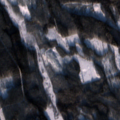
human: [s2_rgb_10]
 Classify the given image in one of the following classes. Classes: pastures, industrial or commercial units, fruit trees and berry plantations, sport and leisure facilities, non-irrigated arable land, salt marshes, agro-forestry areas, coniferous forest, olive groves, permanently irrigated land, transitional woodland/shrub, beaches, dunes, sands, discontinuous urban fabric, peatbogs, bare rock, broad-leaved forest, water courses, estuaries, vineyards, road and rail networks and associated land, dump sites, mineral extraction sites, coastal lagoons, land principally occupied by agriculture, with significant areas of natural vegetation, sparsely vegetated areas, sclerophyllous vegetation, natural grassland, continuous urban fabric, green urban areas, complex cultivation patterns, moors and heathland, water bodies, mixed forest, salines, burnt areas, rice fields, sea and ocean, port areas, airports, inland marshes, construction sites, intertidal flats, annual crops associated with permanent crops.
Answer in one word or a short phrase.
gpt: land principally occupied by agriculture, with significant areas of natural vegetation, coniferous forest, transitional woodland/shrub, water bodies